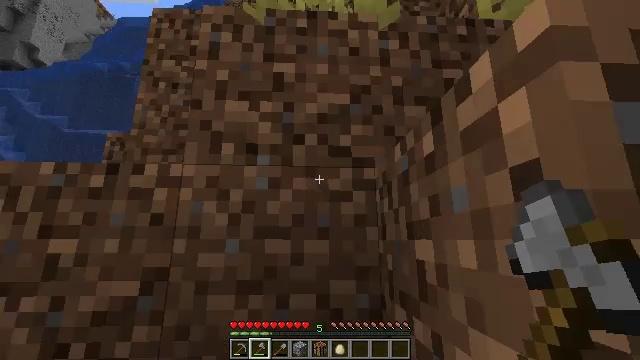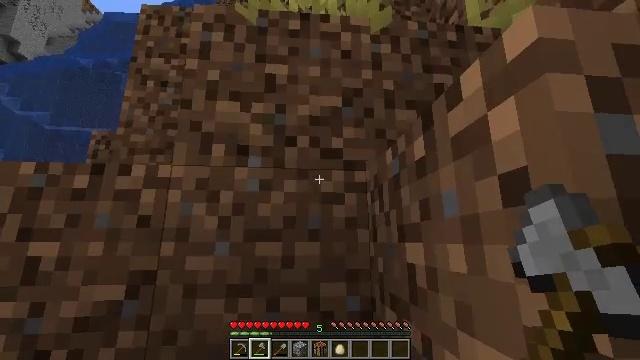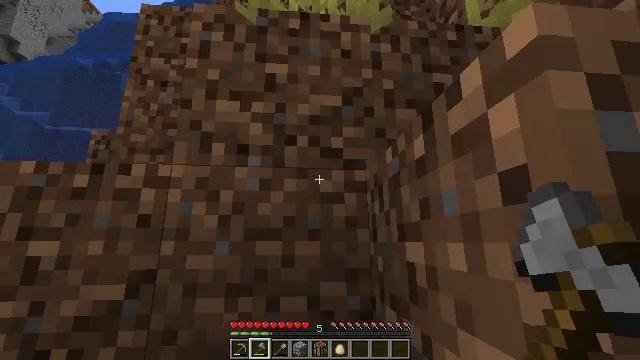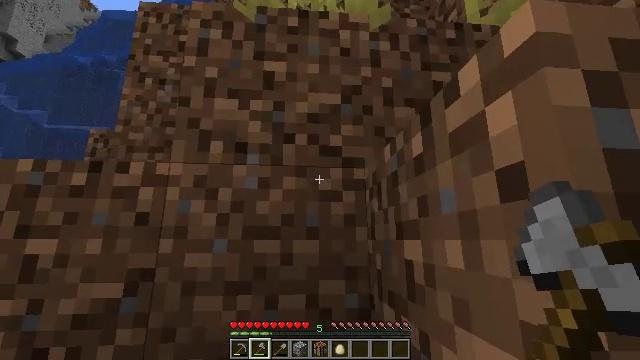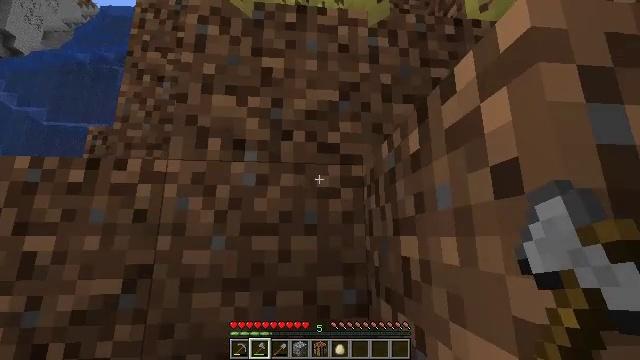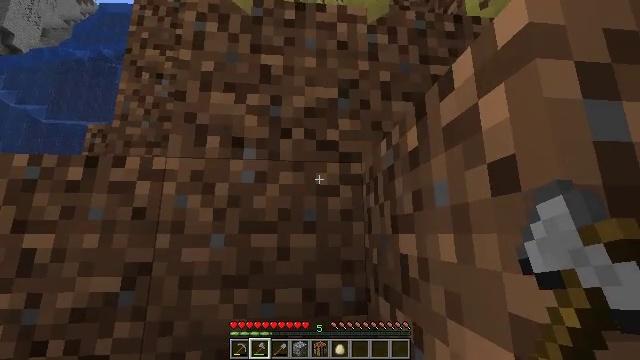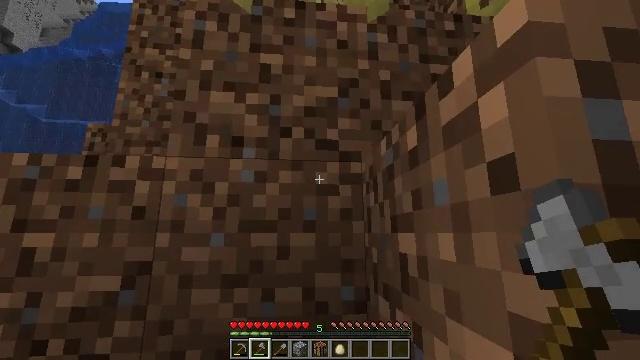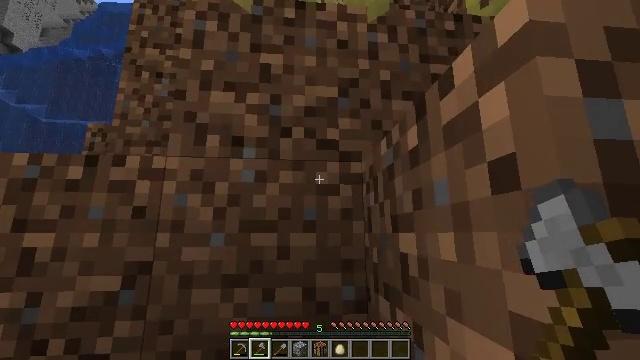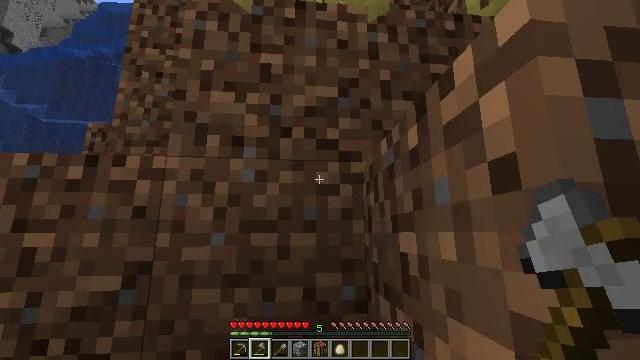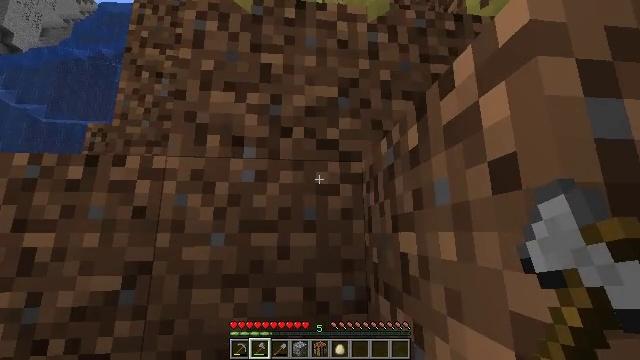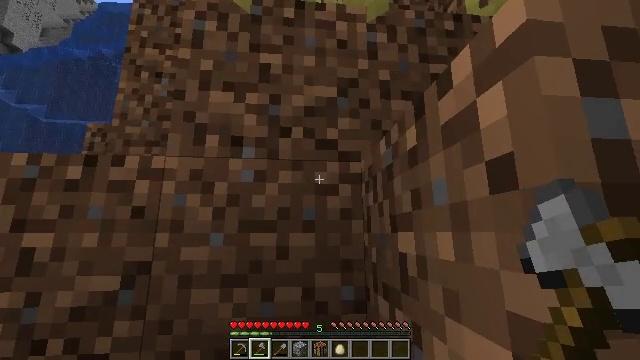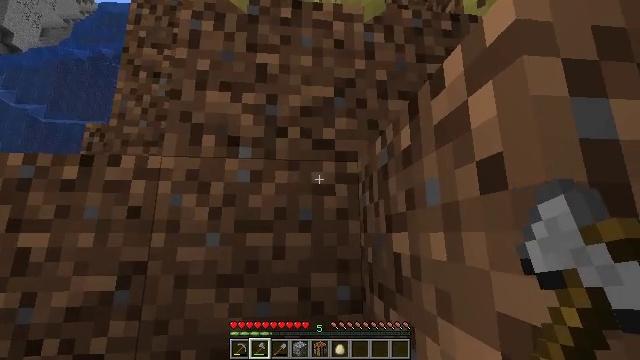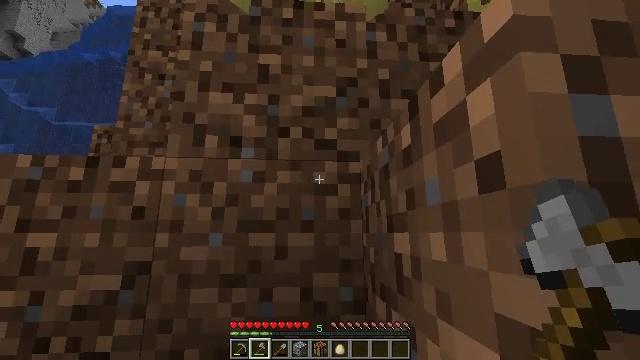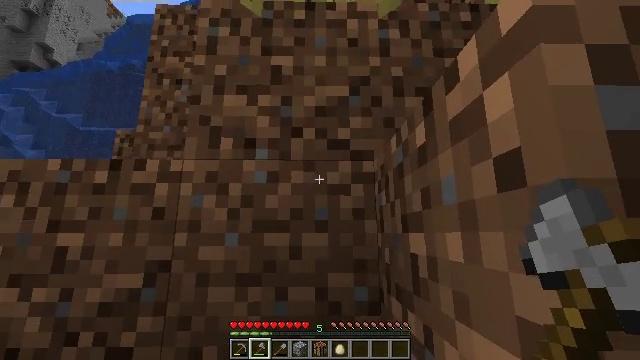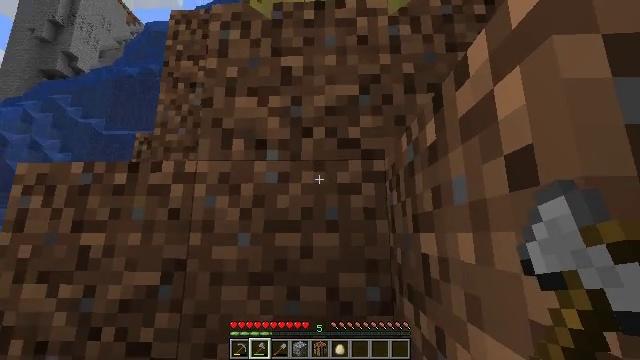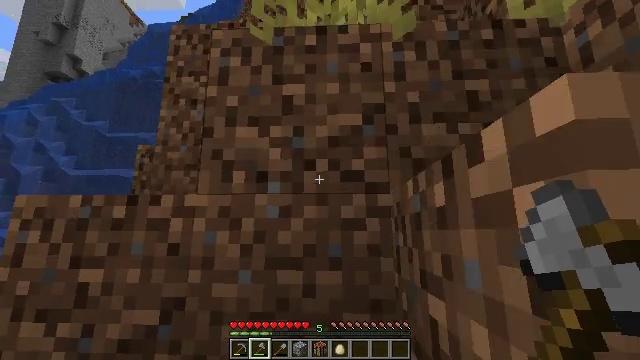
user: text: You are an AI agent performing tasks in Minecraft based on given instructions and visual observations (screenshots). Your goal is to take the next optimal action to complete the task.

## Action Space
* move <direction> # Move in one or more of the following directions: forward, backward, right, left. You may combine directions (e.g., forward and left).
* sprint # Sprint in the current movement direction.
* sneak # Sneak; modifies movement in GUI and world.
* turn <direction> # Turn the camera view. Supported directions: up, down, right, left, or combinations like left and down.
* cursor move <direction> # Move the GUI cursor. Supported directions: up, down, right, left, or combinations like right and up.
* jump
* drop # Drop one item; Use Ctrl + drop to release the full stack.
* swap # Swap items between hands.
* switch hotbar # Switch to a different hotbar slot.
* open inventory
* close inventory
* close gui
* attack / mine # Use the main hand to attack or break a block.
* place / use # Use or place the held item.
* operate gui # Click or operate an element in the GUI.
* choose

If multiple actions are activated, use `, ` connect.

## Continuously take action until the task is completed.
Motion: motion action
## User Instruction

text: Mine coarse dirt from the ground.
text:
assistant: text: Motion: move forward, turn right
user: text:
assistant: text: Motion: move forward
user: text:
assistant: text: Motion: move forward
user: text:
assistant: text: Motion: no_op
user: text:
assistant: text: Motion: no_op
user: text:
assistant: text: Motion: no_op
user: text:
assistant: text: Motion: no_op
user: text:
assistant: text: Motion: no_op
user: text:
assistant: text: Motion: no_op
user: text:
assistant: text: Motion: move forward
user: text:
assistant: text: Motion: move forward
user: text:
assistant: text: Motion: move forward, turn left
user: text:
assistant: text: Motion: move forward, turn left
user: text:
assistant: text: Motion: move forward, turn left
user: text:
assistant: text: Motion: move forward, jump
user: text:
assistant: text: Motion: move forward, jump
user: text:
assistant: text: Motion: move forward, jump
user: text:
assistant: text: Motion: move forward, turn right
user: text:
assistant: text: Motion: move forward, turn right
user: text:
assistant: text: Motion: move forward, turn right
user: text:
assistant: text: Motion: move forward, turn right
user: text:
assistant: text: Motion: move forward, turn right
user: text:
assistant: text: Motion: move forward, turn right
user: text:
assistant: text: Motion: move forward, turn right
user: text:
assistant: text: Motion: move forward, turn right
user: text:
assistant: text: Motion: move forward, turn right
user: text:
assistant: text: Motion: move forward, turn right
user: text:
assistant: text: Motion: move forward, turn right
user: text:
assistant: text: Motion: move forward, turn right, jump
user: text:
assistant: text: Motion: move forward, turn right, jump